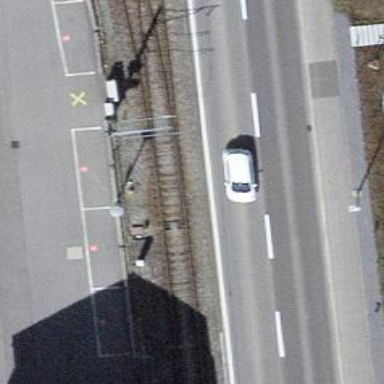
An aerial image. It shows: Railway switch.